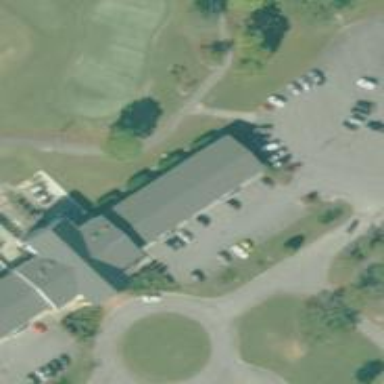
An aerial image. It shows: Path for both roads and golfers.